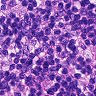
Metastatic tissue present: no